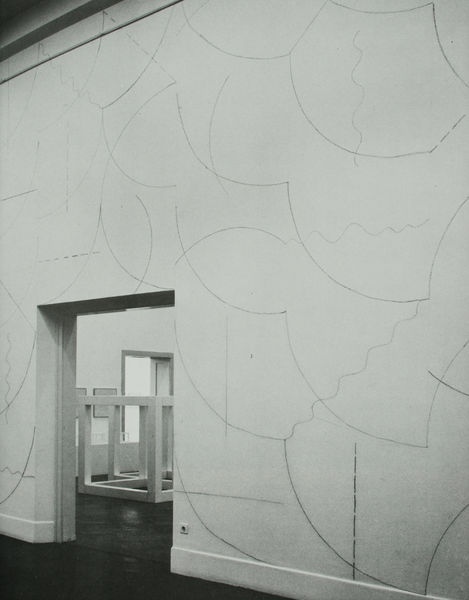
Titel: All Combinations of Arcs from Corners and Sides; straight, not-straight, and broken Lines
Künstler: Sol Lewitt
Standort: Mailand
Institution: Collection Giusepppe Panza di Biumo
Schlagwörter: hell, raum, schwarz, tür, weiss, blick, muster, wand, architektur, skulptur, türen, modern, tag, linien, türe, durchgang, striche, halle, foto, photographie, wände, eingang, durchblick, kunst, photo, ausstellung, öffnung, museum, wandbild, geometrie, lewitt, installation, gestaltung